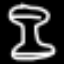
Label: hourglass